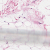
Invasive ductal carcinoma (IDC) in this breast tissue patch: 0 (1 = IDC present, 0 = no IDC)